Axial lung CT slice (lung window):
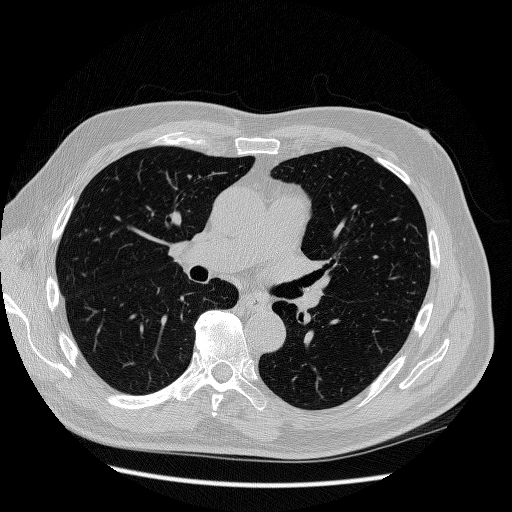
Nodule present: no